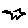
Label: star